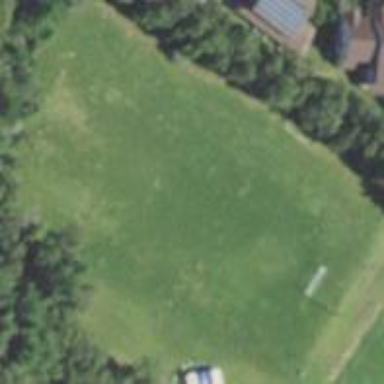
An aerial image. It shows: Pitch used for both soccer and lacrosse.